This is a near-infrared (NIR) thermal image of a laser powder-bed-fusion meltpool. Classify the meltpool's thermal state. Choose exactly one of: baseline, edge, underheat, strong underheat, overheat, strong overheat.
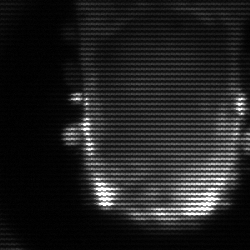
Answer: baseline